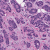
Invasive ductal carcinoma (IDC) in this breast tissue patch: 1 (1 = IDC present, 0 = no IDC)